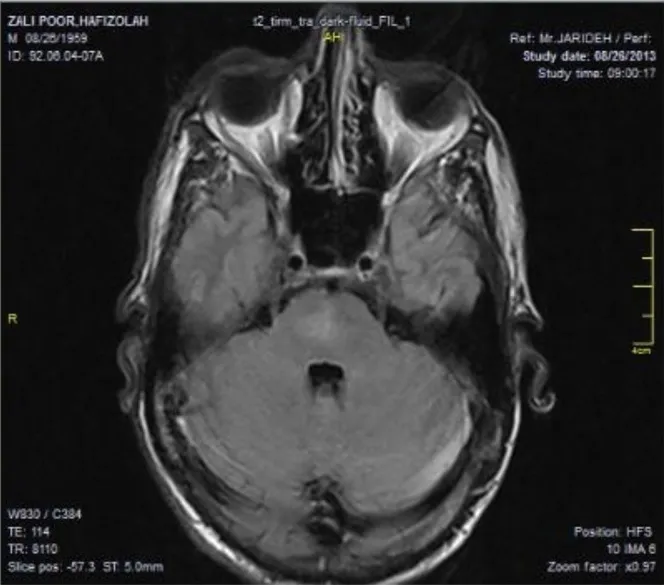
MRI image (FLAIR) revealed an increase in signal intensity of pons.
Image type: radiology (mri)